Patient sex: F
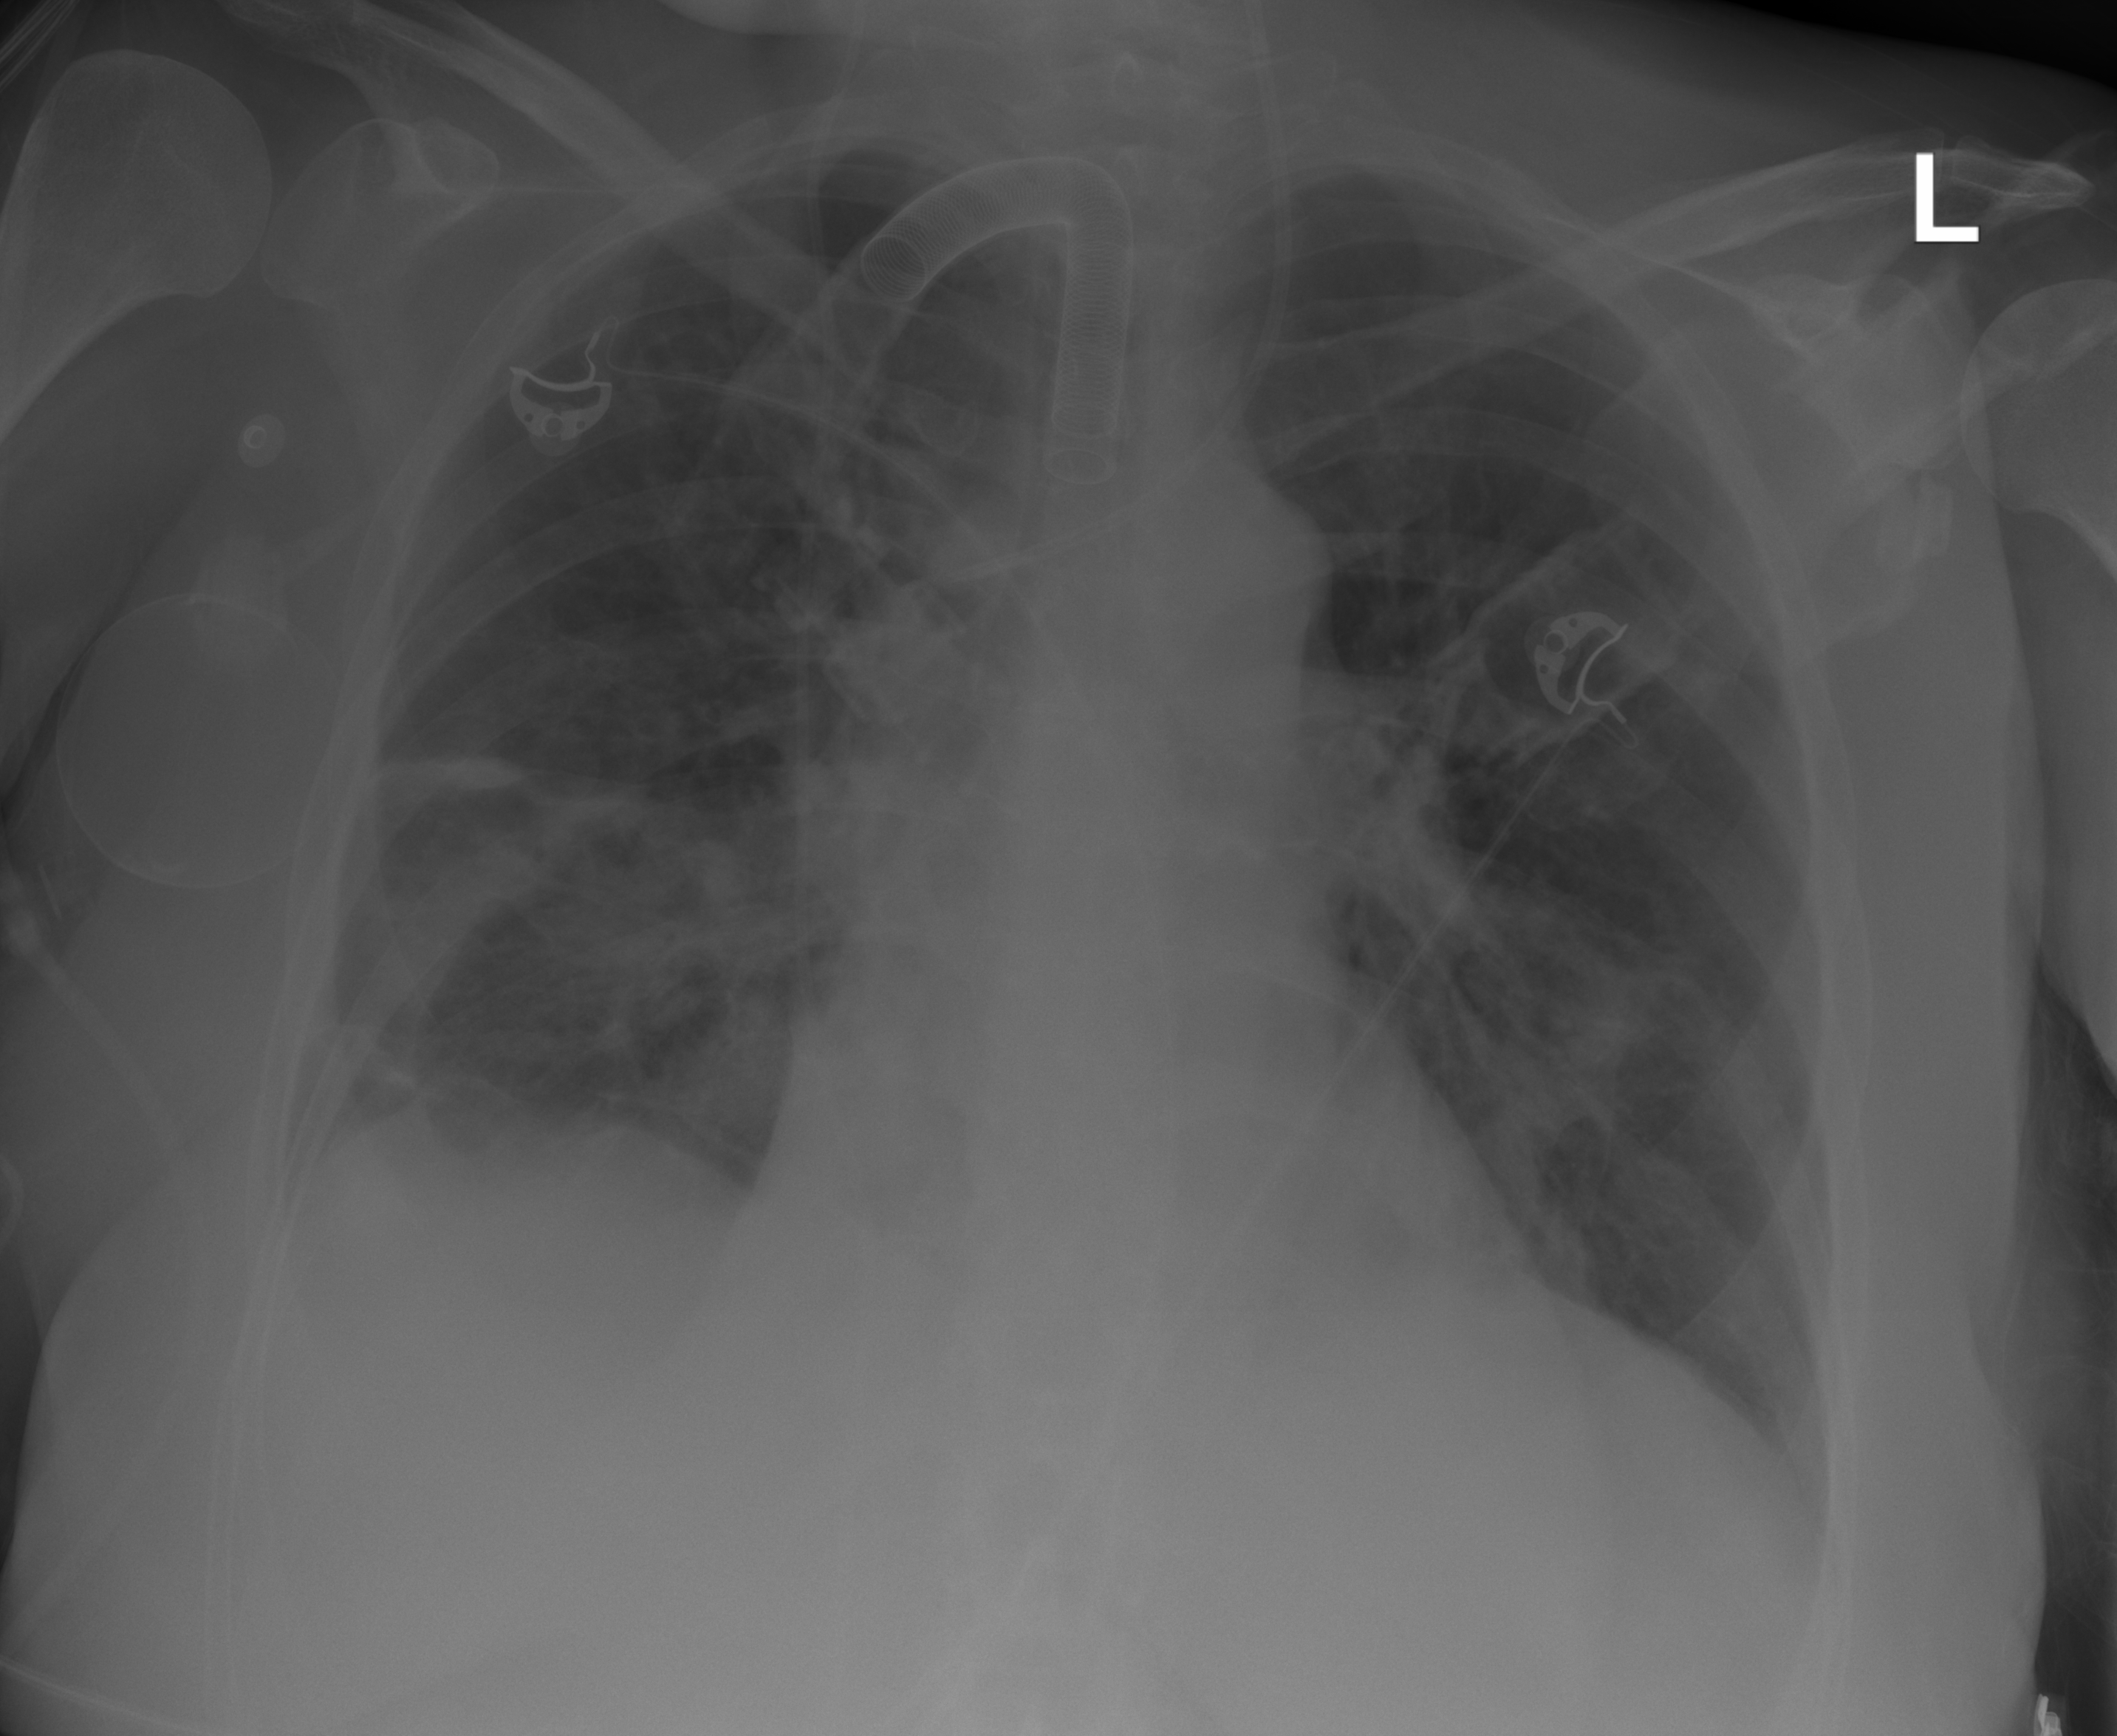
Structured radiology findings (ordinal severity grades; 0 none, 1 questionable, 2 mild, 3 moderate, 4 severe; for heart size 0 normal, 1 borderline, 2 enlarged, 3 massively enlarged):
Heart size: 0
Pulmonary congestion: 2
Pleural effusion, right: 1
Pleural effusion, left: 0
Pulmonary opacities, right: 2
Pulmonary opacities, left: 2
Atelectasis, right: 2
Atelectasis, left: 2